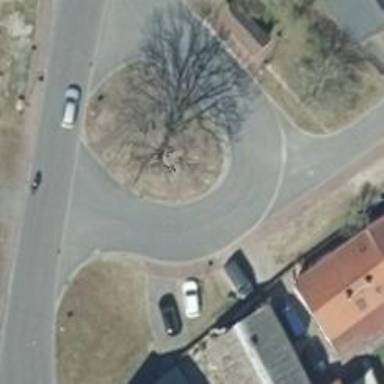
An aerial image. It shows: Smooth asphalt road in residential area.